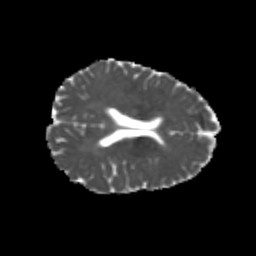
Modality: MD
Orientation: axial
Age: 20
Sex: female
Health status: healthy
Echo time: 0.074 s